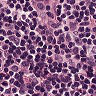
Metastatic tissue present: no